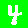
Digit: 4